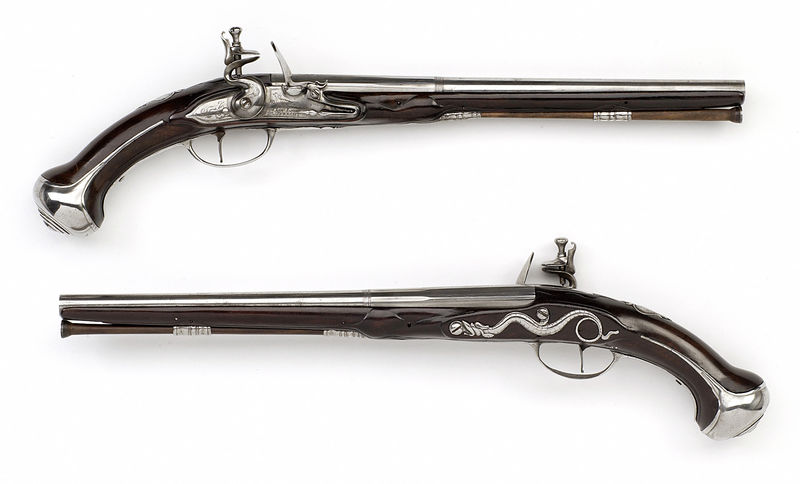
Titel: Vuursteenpistool
Künstler: Jan Knoop
Standort: Amsterdam
Institution: Rijksmuseum
Schlagwörter: fight, old, brown, wood, silver, chien, metal, battle, cock, bois, antique, duel, art, dragon, arme, canons, armes, heavy, snake, pistols, weapon, argent, gun, guns, mousquet, powder, rifle, shoot, collection, old fashioned, bullet, bang, trigger, pistol, artillerie, crosse, objet, boom, pistolet, gachette, détente, pistolets, mèche, silex, pan pan, gun powder, ammo